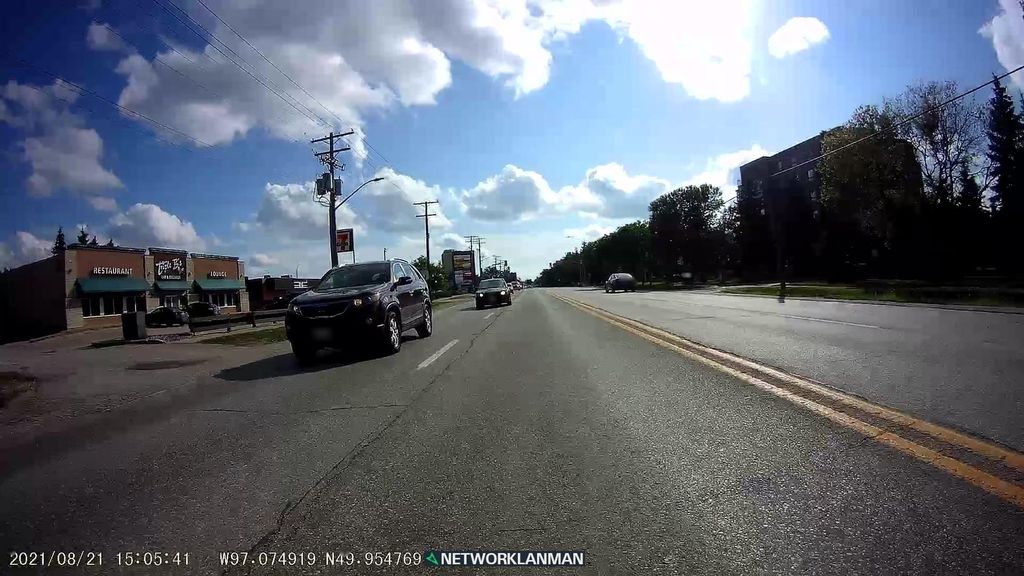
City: winnipeg